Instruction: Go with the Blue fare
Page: flights
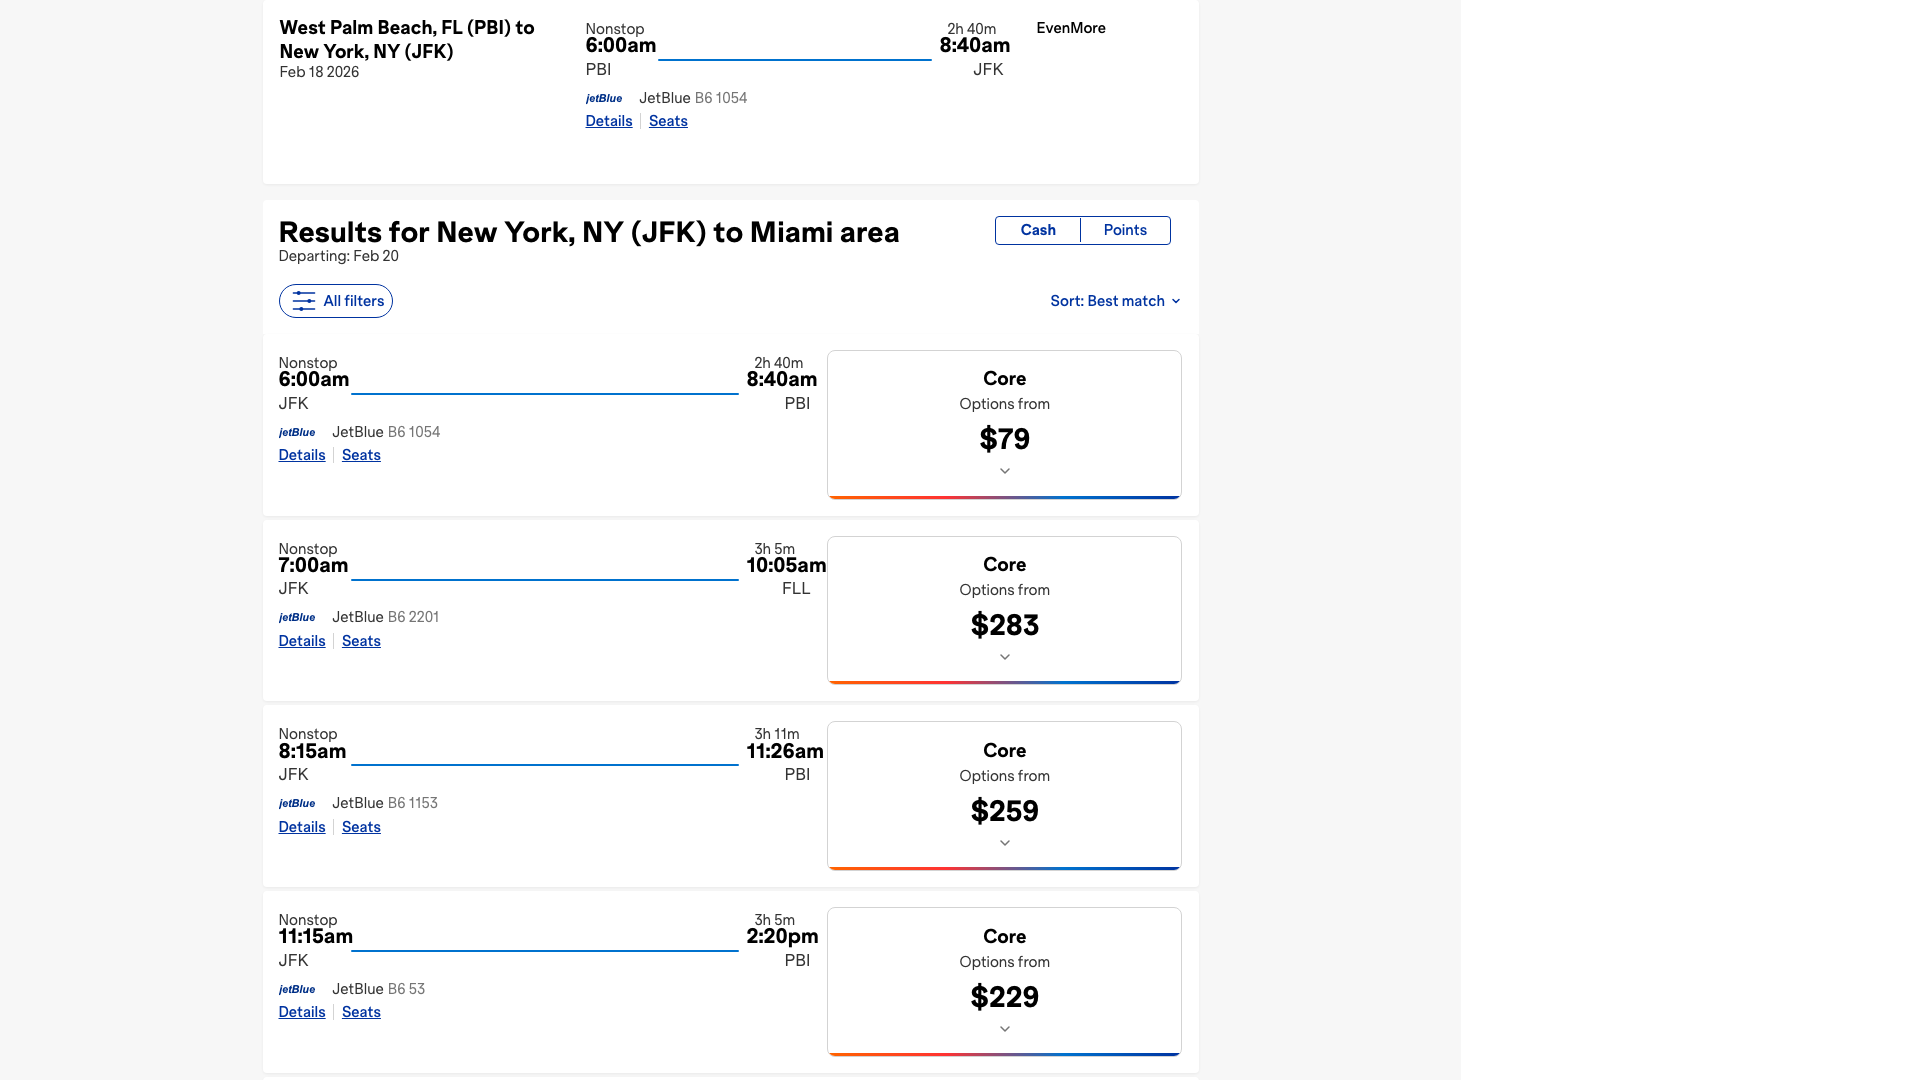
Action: click